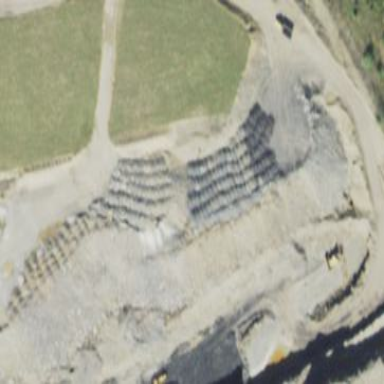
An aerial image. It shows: Quarry area.